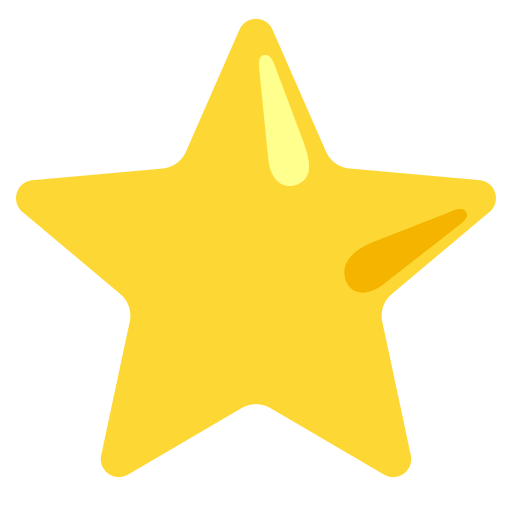
Emoji: ⭐